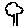
Label: tree